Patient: sex F, age 56
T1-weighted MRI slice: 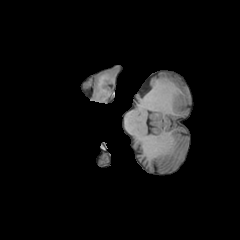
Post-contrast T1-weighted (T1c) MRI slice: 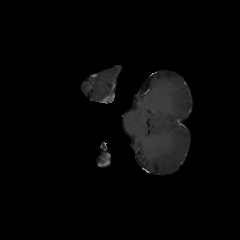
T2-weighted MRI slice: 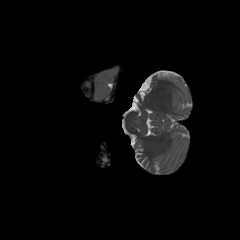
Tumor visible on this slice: no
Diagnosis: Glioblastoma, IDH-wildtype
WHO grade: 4